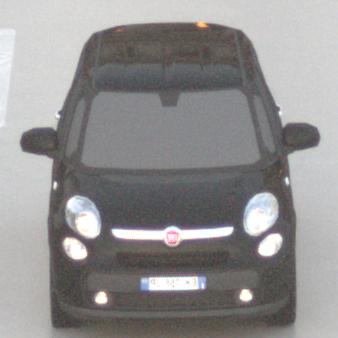
Make: Fiat
Model: 500L 1.4 16V
Detailed model: 500L (199)
Model produced from: 2012/10
Model produced until: 2017/05
Doors: 5
Color: black
Road condition: wet road
Daytime: dawn
Contrast: low contrast